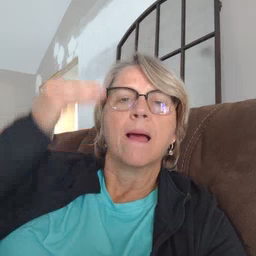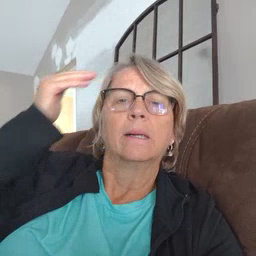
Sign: head